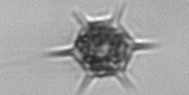
Label: Dictyocha